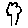
Label: tree